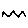
Label: zigzag